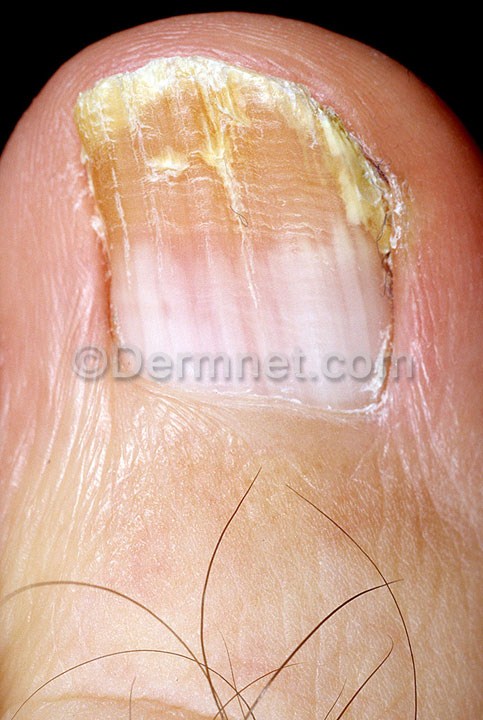
Disease: Nail Fungus and other Nail Disease